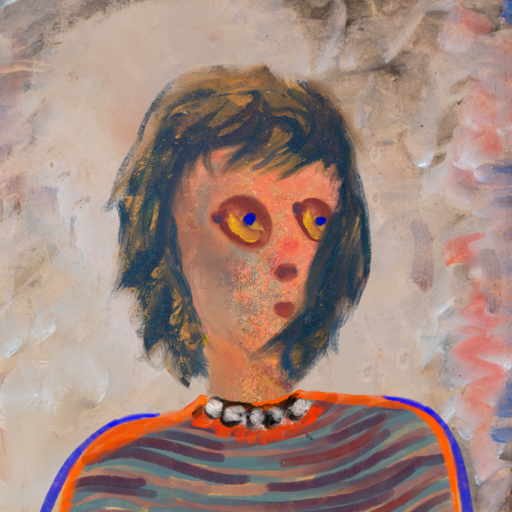
Background: Roy_Bahadur, Head And Neck Side: Irani, Face Side: Mother_And_Son_Son, Bust: Experience, Hair Side: In_The_Sun, Head Accessory: Blank, Second Necklace: Blank, Necklace: An_Impression, Baby: Blank